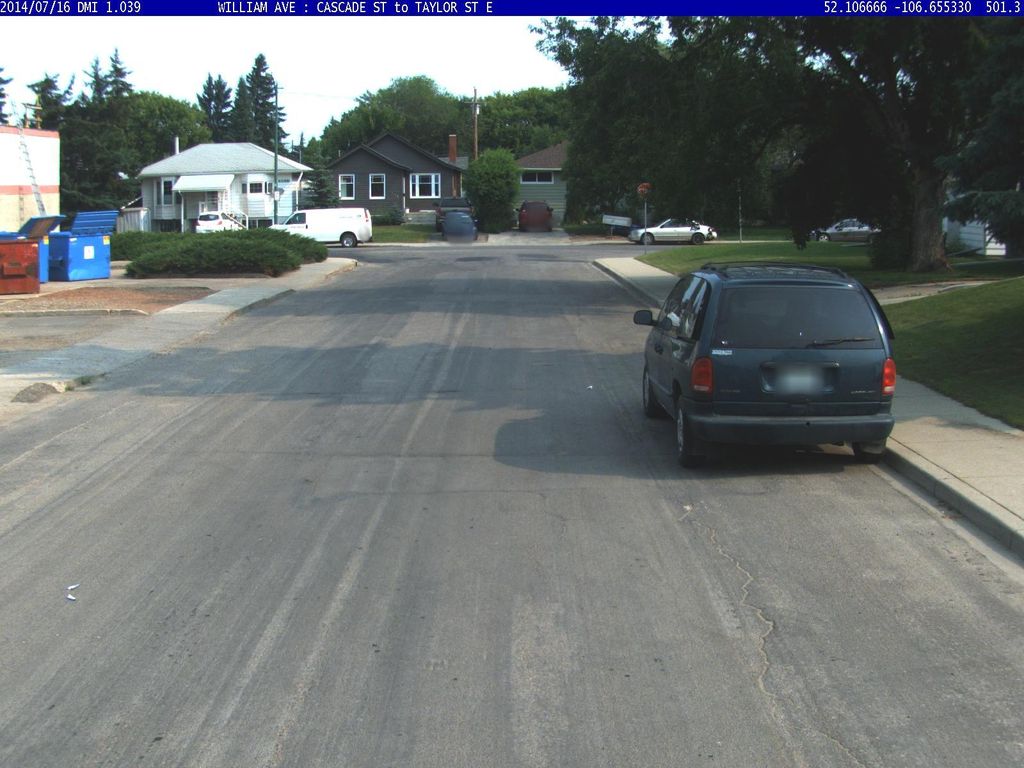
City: saskatoon